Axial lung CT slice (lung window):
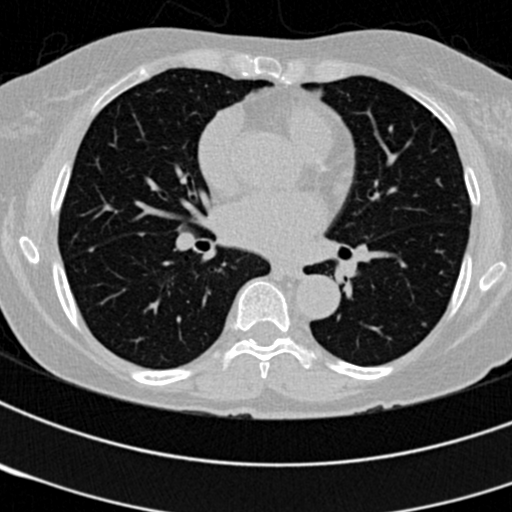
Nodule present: no